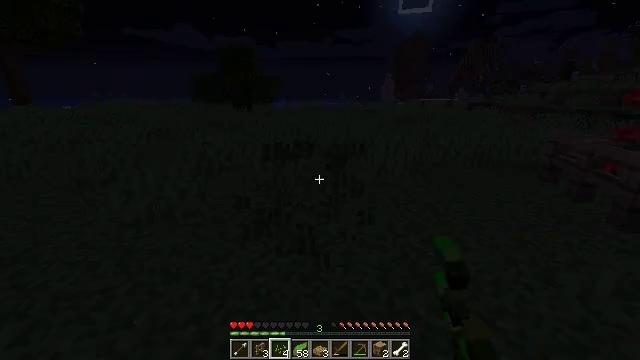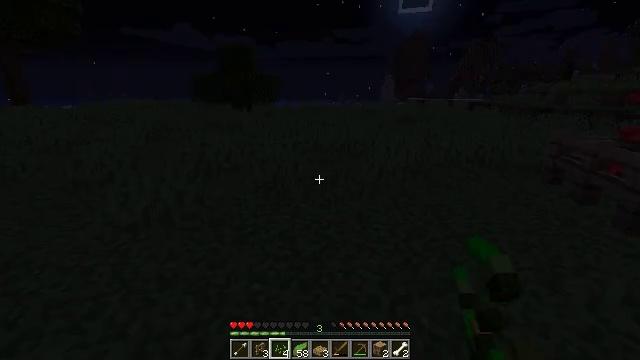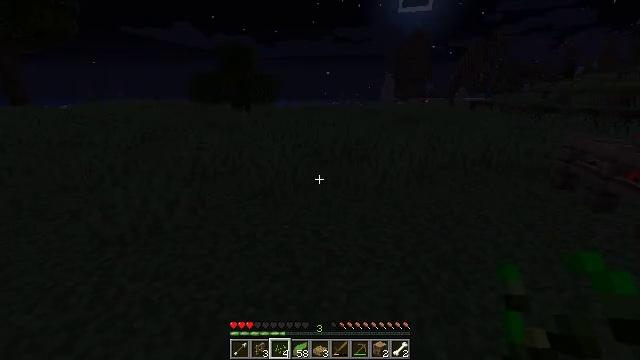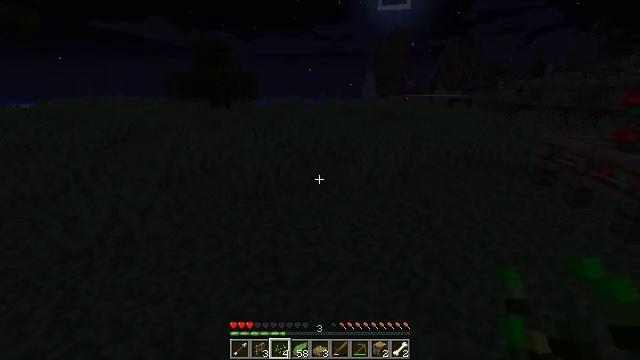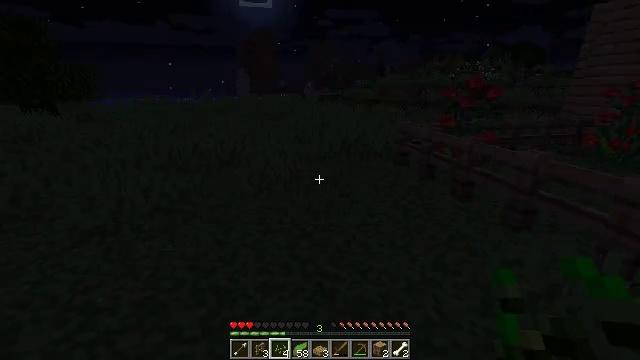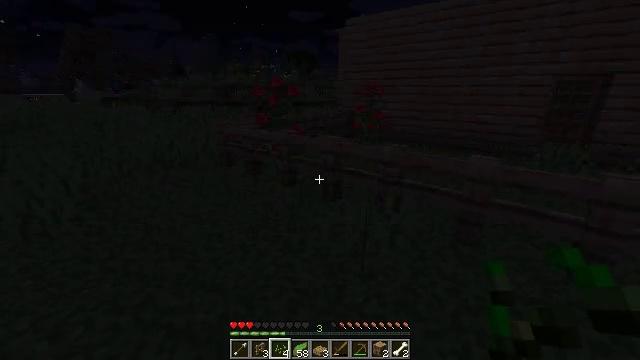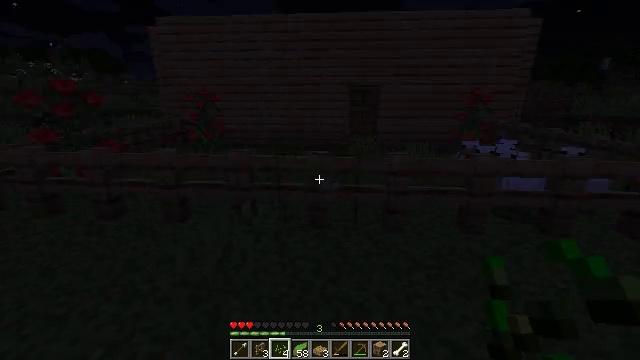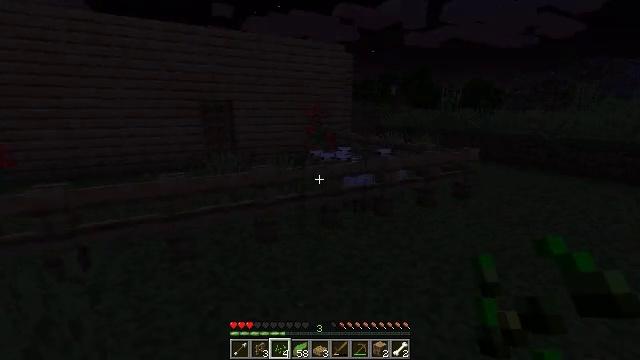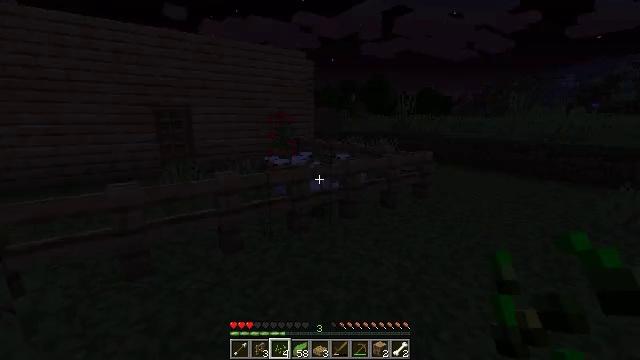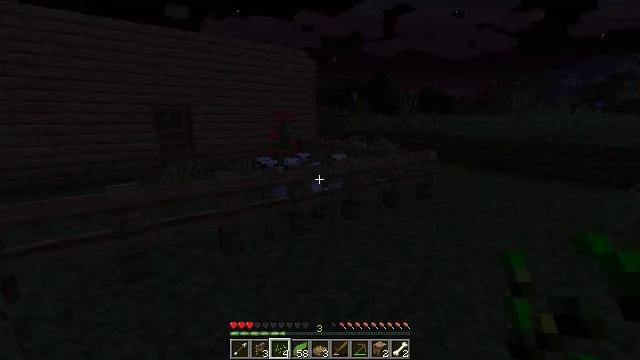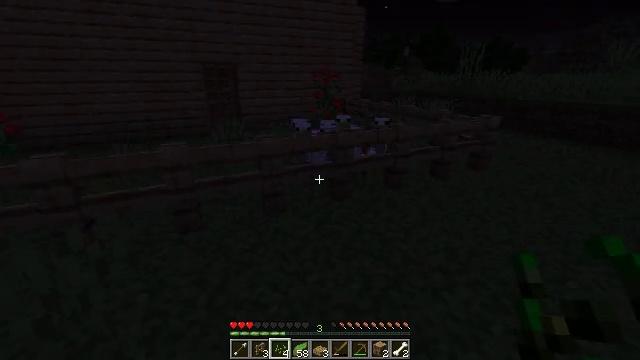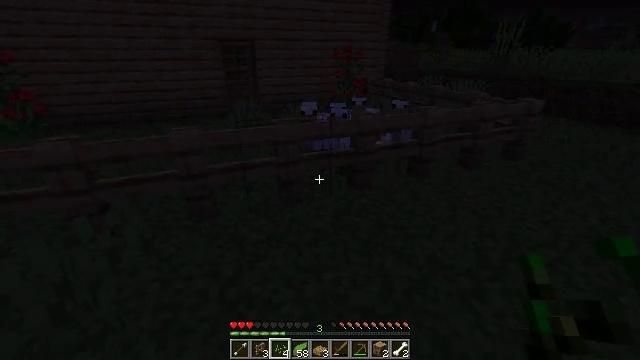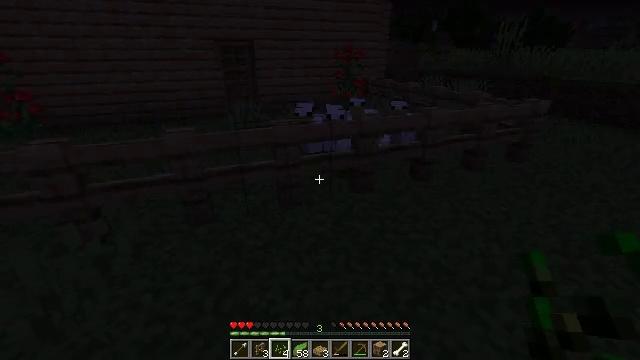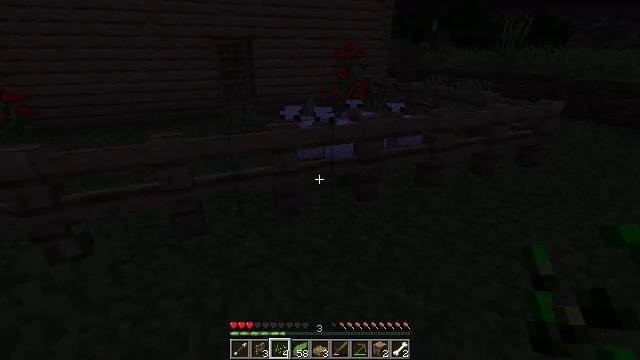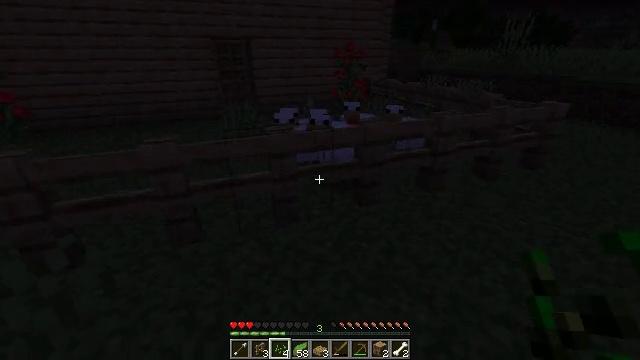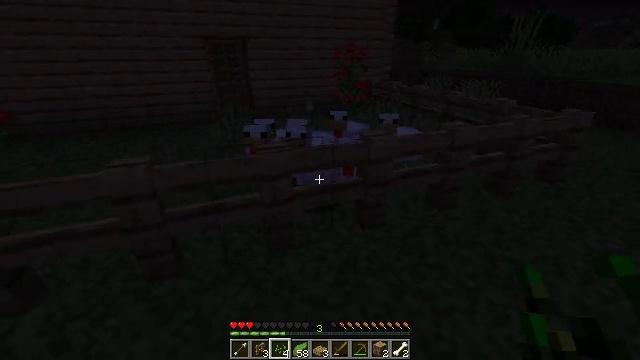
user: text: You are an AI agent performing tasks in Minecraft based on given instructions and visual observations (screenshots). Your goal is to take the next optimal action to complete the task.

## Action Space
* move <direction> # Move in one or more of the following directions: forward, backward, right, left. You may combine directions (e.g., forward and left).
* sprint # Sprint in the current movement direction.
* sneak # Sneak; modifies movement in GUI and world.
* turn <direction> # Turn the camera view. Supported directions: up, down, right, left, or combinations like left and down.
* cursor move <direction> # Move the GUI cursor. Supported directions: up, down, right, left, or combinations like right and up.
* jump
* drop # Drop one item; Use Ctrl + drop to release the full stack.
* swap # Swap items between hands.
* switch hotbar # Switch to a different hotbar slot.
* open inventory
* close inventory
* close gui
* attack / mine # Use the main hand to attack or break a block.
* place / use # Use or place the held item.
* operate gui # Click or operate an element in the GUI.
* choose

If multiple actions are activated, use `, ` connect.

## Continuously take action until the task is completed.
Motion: motion action
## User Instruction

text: Combat the zombie.
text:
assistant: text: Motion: move forward, attack / mine
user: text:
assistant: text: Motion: move forward, attack / mine
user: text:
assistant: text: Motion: move forward, turn right
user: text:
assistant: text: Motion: turn right
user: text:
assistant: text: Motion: turn right
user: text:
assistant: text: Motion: turn right and up
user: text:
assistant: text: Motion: turn right and up
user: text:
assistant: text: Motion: turn right and up
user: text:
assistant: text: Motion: move forward
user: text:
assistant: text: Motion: move forward, turn left and down
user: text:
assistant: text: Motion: move forward, turn left and down
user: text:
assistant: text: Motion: move forward
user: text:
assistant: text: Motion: move forward
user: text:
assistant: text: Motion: move forward
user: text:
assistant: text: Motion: move forward
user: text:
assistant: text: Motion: move forward
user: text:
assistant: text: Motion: move forward, turn right
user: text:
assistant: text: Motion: move forward, turn right
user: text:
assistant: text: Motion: move forward, turn right and down
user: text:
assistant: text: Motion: move forward, turn right
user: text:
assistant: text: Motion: move forward, turn right
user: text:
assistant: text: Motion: move forward, turn right
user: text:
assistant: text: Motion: move forward, turn right
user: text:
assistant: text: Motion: move forward, turn right
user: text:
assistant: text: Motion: move forward
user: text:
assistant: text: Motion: move forward, turn up
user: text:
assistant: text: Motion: move forward, turn up
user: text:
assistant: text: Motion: move forward
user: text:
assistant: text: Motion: move forward
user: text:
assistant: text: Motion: move forward